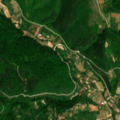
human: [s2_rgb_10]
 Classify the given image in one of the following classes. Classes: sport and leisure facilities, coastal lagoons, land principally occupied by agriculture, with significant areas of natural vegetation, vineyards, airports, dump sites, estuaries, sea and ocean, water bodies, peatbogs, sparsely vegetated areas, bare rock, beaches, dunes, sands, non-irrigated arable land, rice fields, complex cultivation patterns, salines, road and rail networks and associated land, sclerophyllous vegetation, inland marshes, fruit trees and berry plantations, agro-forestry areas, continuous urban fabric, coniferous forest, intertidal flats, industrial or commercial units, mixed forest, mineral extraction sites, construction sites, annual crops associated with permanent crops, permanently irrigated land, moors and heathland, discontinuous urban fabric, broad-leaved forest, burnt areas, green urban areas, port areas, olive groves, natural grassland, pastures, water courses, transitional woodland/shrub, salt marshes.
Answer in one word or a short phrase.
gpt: complex cultivation patterns, land principally occupied by agriculture, with significant areas of natural vegetation, broad-leaved forest, mixed forest